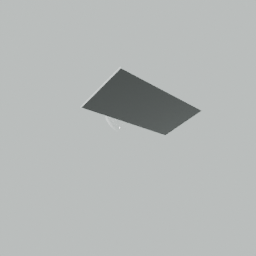
Label: electronics